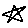
Label: star